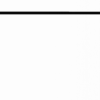
Label: dusty